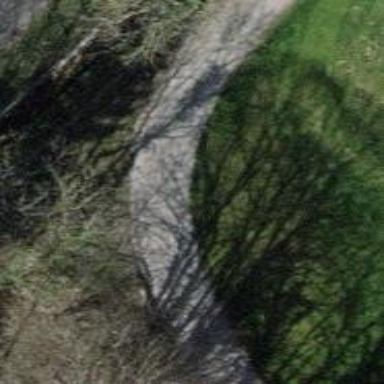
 commonly referred to as golf cart path."